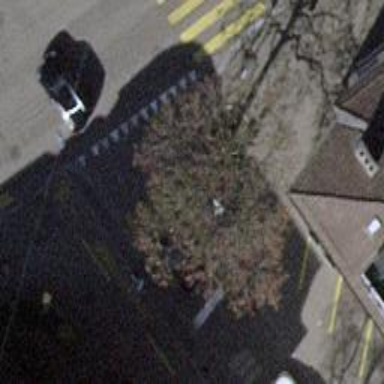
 there are traffic signals and zebra crossing."